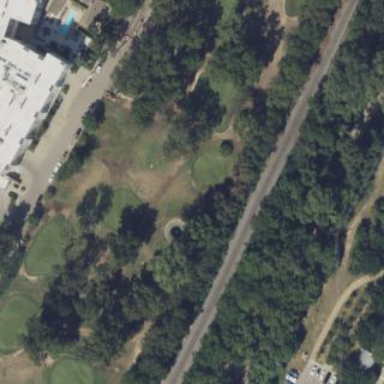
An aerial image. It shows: Golf course.